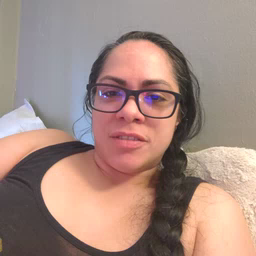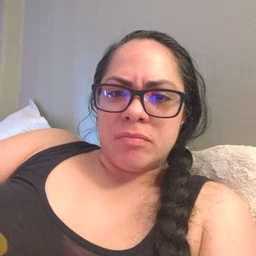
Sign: many